Aerial crown-view tile of a tropical tree (Barro Colorado Island, Panama), acquired 20240716:
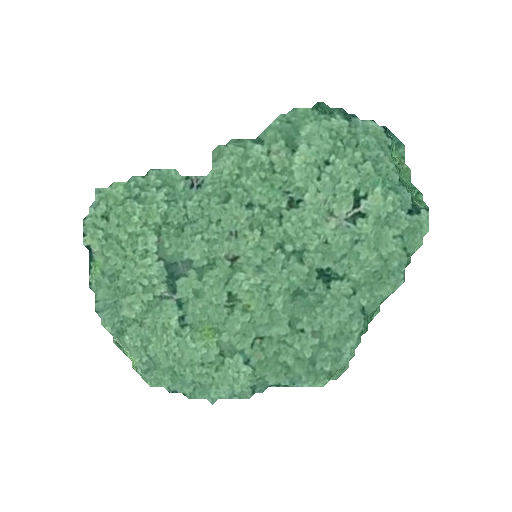
Species: Jacaranda copaia
GBIF accepted scientific name: Jacaranda copaia
Crown area: 111.763 m²